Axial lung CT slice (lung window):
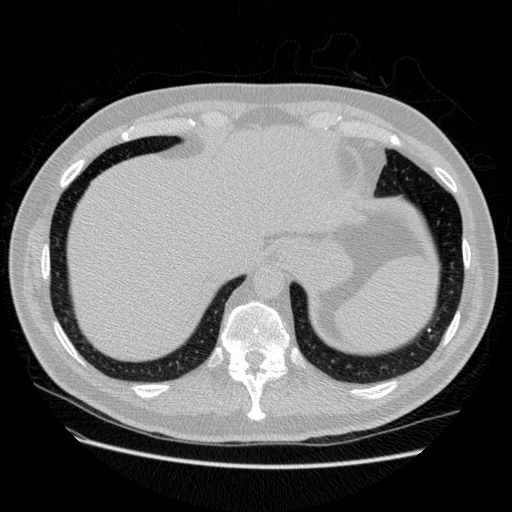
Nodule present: no